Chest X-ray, PA view. Patient: 41 years old, sex F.
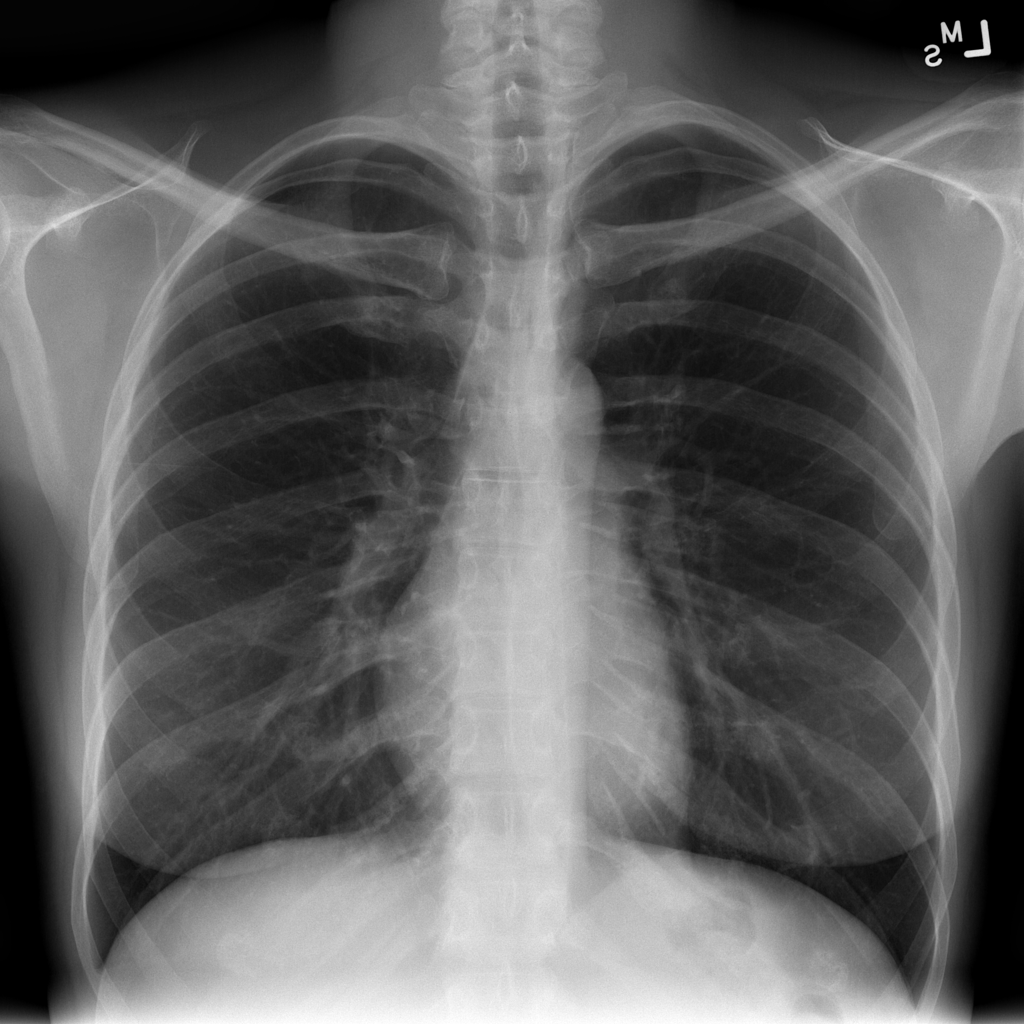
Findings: No Finding